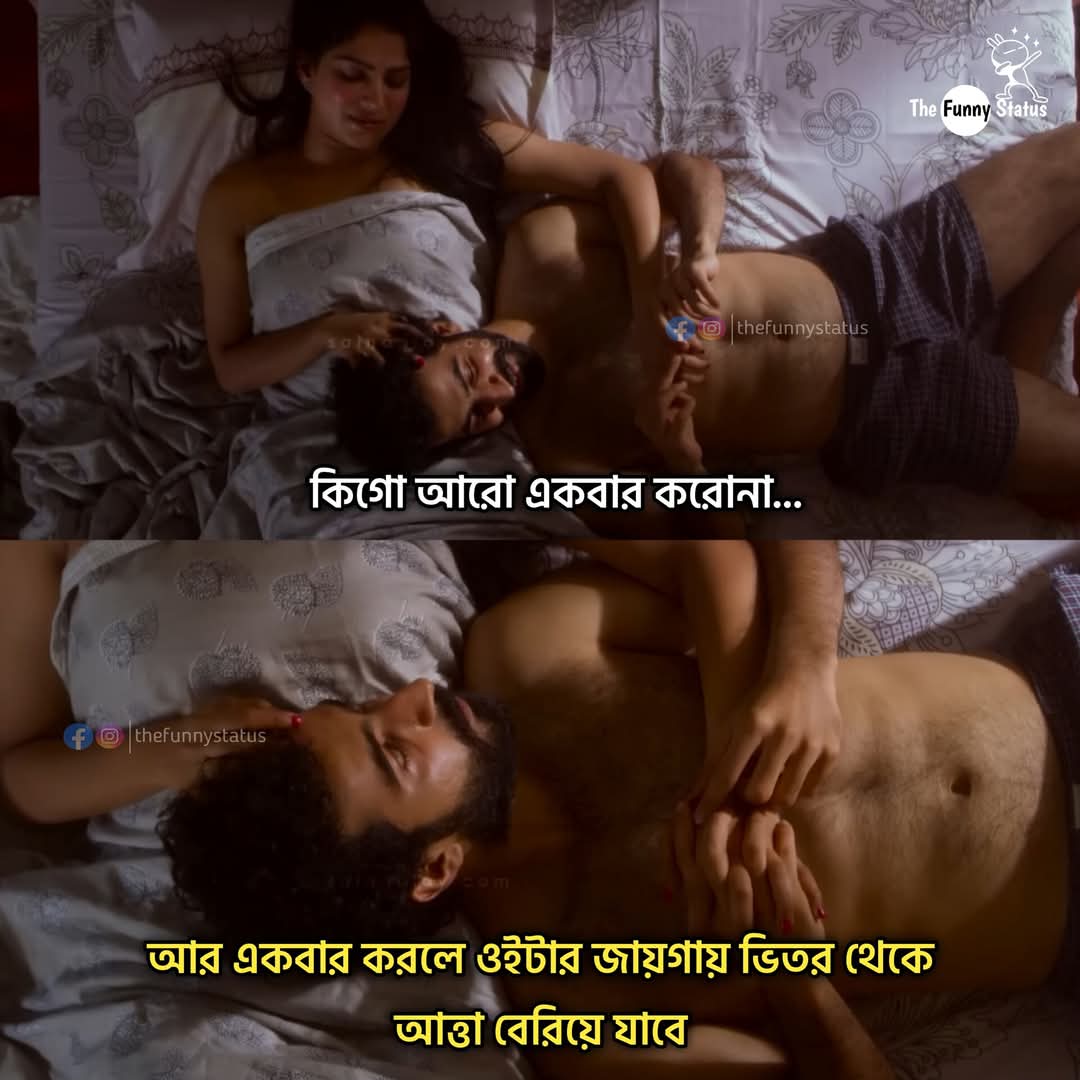
Text: কিগো আরো একবার করোনা...
আর একবার করলে ওইটার জায়গায় ভিতর থেকে আত্তা বেরিয়ে যাবে
Label: Non Hate